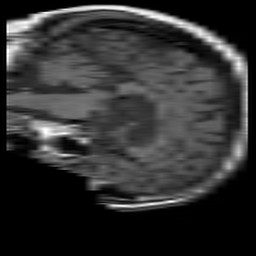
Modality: T1w
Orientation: sagittal
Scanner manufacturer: philips
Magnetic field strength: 1.5 T
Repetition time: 0.7047 s
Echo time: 0.015 s